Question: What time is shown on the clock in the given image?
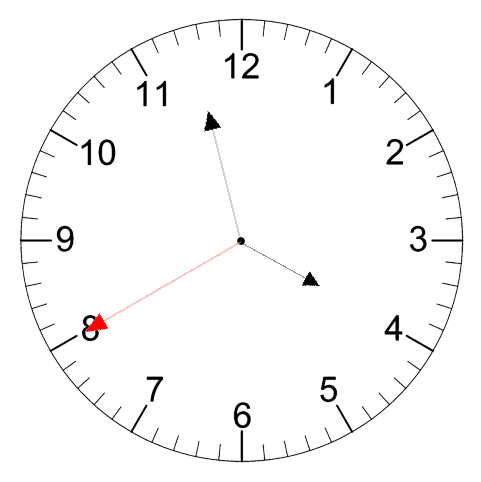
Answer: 03:57:40